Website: home-depot
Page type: cart
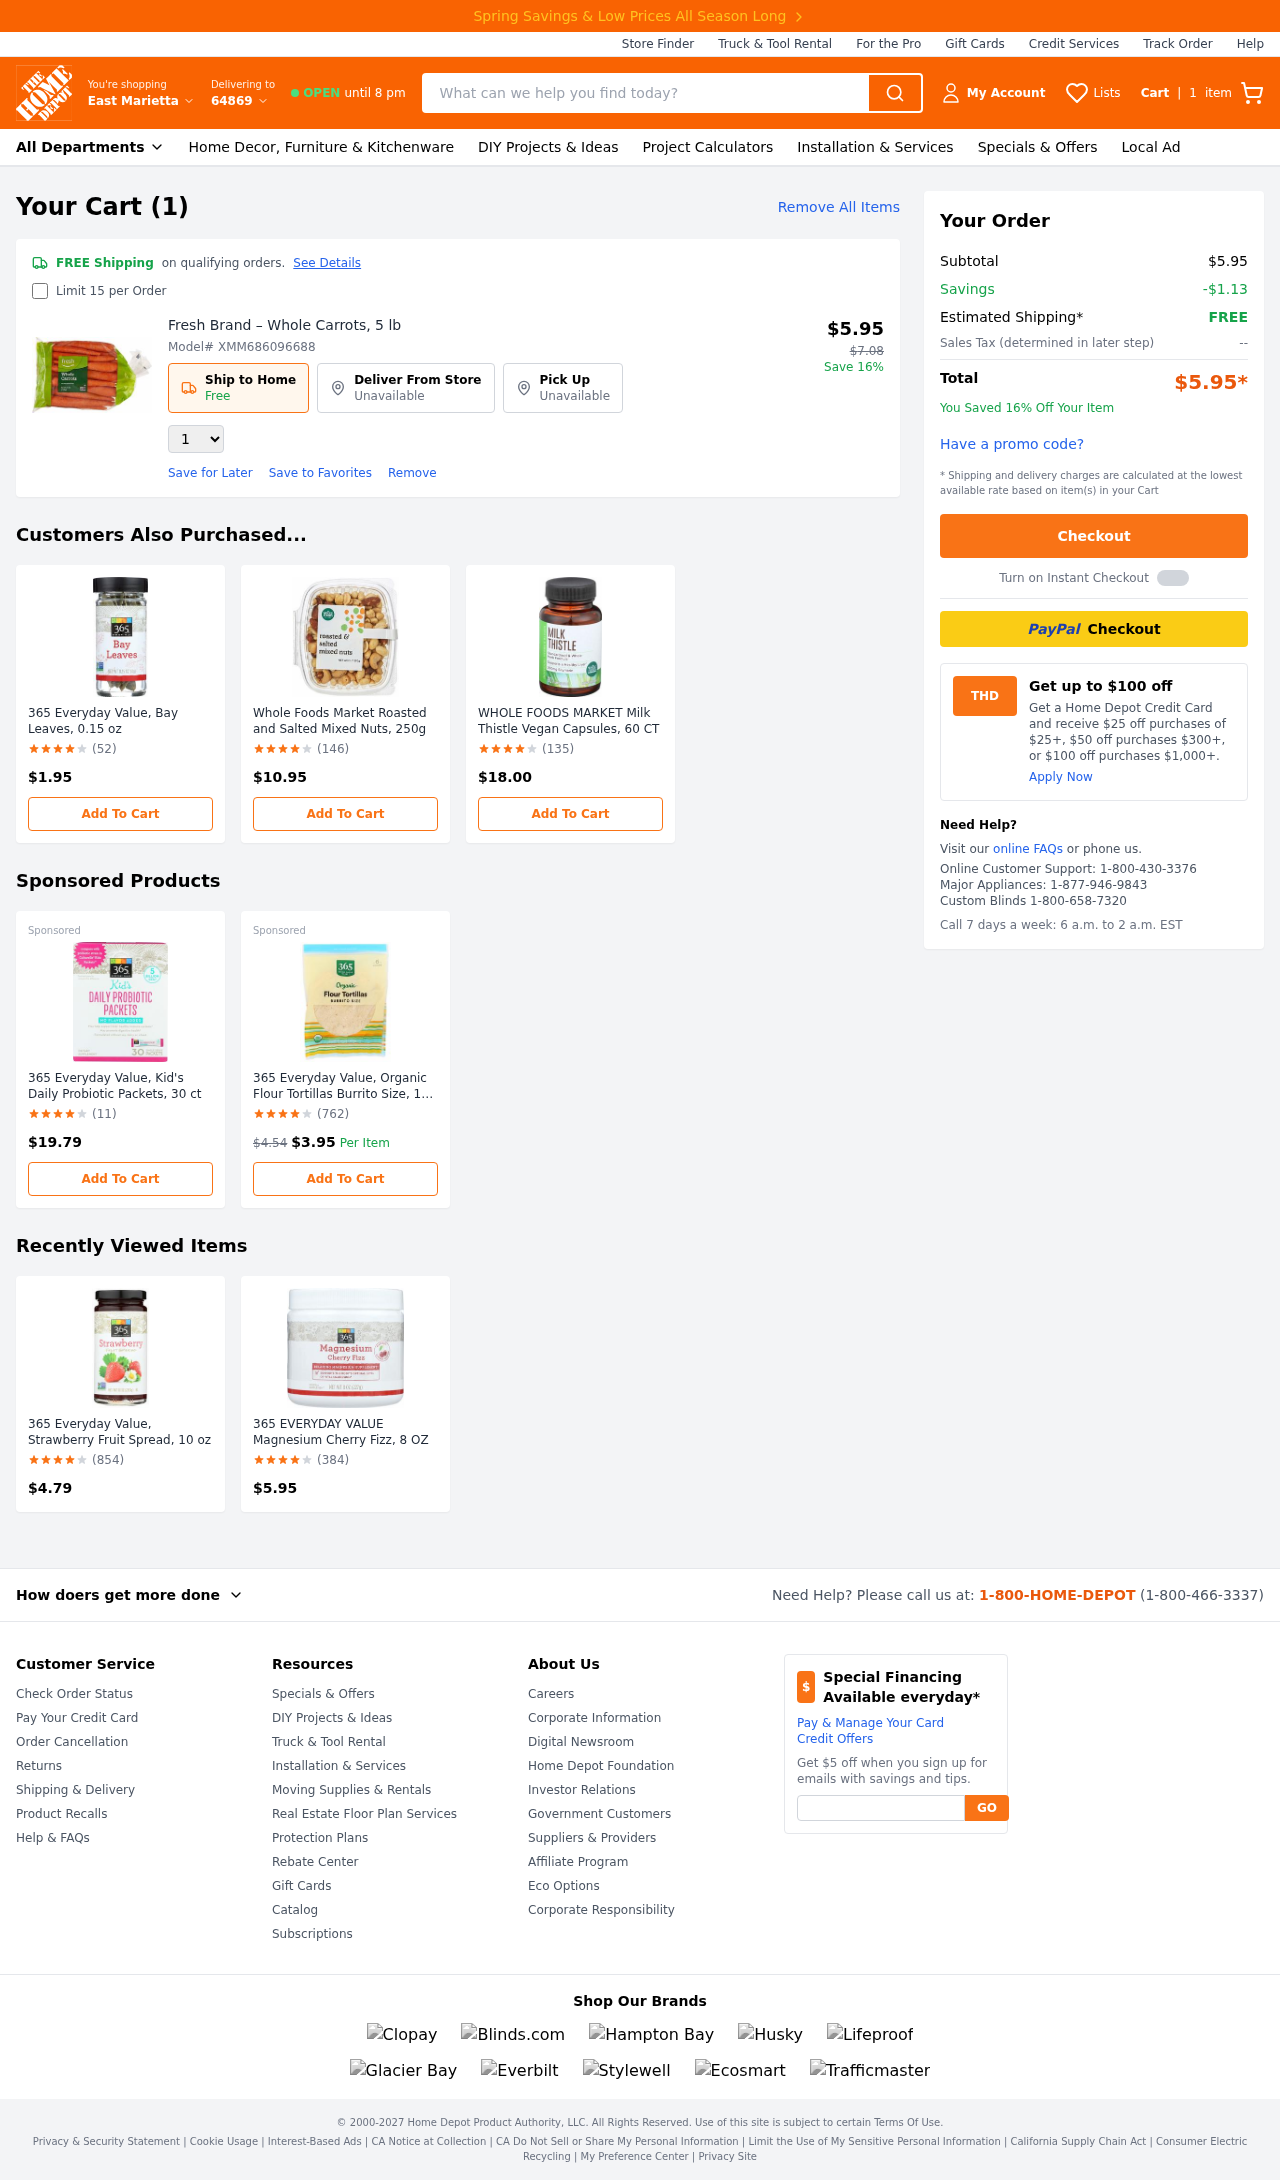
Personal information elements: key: PII_POSTCODE
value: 64869
Product elements: key: PRODUCT1_NAME
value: Fresh Brand – Whole Carrots, 5 lb
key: PRODUCT1_PRICE
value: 5.95
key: PRODUCT1_QUANTITY
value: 1
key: PRODUCT2_NAME
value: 365 Everyday Value, Bay Leaves, 0.15 oz
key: PRODUCT2_NUM_RATINGS
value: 52
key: PRODUCT2_PRICE
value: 1.95
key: PRODUCT2_RATING
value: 4.8
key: PRODUCT3_NAME
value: Whole Foods Market Roasted and Salted Mixed Nuts, 250g
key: PRODUCT3_NUM_RATINGS
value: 146
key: PRODUCT3_PRICE
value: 10.95
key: PRODUCT3_RATING
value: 4.7
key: PRODUCT4_NAME
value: WHOLE FOODS MARKET Milk Thistle Vegan Capsules, 60 CT
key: PRODUCT4_NUM_RATINGS
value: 135
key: PRODUCT4_PRICE
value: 18
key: PRODUCT4_RATING
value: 4.4
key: PRODUCT5_NAME
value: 365 Everyday Value, Kid's Daily Probiotic Packets, 30 ct
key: PRODUCT5_NUM_RATINGS
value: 11
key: PRODUCT5_PRICE
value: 19.79
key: PRODUCT5_RATING
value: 4
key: PRODUCT6_NAME
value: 365 Everyday Value, Organic Flour Tortillas Burrito Size, 16 oz
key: PRODUCT6_NUM_RATINGS
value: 762
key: PRODUCT6_PRICE
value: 3.95
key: PRODUCT6_RATING
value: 4.4
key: PRODUCT7_NAME
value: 365 Everyday Value, Strawberry Fruit Spread, 10 oz
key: PRODUCT7_NUM_RATINGS
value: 854
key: PRODUCT7_PRICE
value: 4.79
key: PRODUCT7_RATING
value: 4.1
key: PRODUCT8_NAME
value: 365 EVERYDAY VALUE Magnesium Cherry Fizz, 8 OZ
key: PRODUCT8_NUM_RATINGS
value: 384
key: PRODUCT8_PRICE
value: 5.95
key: PRODUCT8_RATING
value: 4.9
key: PRODUCT1_ORIGINAL_PRICE
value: $7.08
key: PRODUCT6_ORIGINAL_PRICE
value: $4.54
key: PRODUCT_MODEL_NUMBER
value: XMM686096688
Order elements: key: ORDER_NUM_ITEMS
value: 1
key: ORDER_SUBTOTAL
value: $5.95
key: ORDER_SAVINGS
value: -$1.13
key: ORDER_TOTAL
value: $5.95*
Search elements: key: HEADER_SEARCH
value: What can we help you find today?